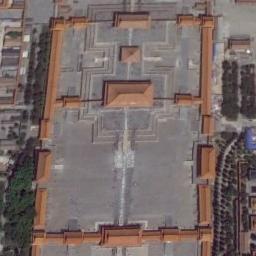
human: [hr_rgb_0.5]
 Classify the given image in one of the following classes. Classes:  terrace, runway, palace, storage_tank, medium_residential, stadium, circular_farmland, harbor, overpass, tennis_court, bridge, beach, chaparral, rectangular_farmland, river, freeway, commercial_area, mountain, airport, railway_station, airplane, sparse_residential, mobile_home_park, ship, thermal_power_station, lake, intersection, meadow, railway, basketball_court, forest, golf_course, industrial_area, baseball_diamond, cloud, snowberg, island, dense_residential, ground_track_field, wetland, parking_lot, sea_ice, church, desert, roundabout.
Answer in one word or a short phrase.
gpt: palace